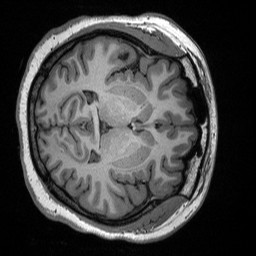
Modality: T1w
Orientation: axial
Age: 25
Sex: female